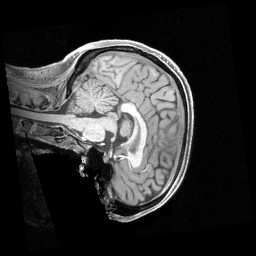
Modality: T1w
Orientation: sagittal
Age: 27
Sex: female
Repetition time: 2.4 s
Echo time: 0.00222 s